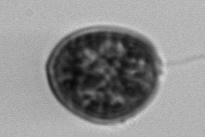
Label: Prorocentrum